Question: How can I obtain to get LI's 100 % in height, just like this:
As you can see, the borders on the LI elements are 100 % in height.
Currently I have this:
'''
<div class="header">
<div class="row">
<div class="column grid_13" style="padding-top:5px;">
<div class="logo"><a href="/"><img src="images/logosmall.png"></a></div>
</div><!-- End Grid_3 -->
<ul class="headerMenu">
<li>Profile</li>
<li><img src="images/icons/arrow-down.png" style="vertical-align:middle;"></li>
</ul>
</div><!-- End Row -->
</div><!-- End Header -->
'''
This is my CSS. Please note I have not added the "Row" and the "column" or "grid" sections in the CSS, as they are just normal GRID's from 960.css
'''
.header{
background-image:url("../images/headerstyle.png");
background-repeat:repeat-x;
/* height:50px; */
height:60px;
border-color:#000;
border-width:0px 0px 1px 0px;
border-style:solid;
-moz-box-shadow: 1px 1px 4px 1px #232323;
-webkit-box-shadow: 1px 1px 4px 1px #232323;
box-shadow: 1px 1px 4px 1px #b6b6b6;
}
.headerMenu{
list-style-type:none;
margin:0;
padding:0;
}
.headerMenu li{
display:inline;
margin-bottom:10px;
color:#fff;
border-color:#086c8a;
border-width:0px 1px 0px 1px;
border-style:solid;
height:100%;
}
'''
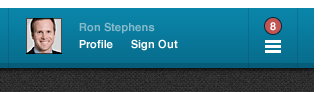
Answer: Here is a quick example with no link style but this is how I do it.
<URL>
Make sure the ul have no pading and margin and the same height as the header. After create the li the same height as the ul and header.